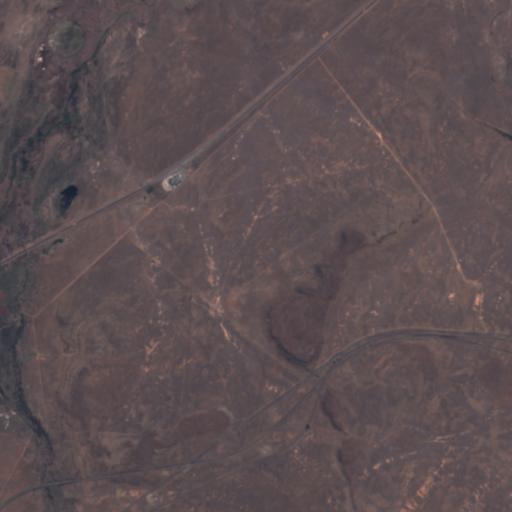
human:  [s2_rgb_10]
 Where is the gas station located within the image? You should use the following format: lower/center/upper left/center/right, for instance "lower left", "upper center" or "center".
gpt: The gas station is located in the center of the image.
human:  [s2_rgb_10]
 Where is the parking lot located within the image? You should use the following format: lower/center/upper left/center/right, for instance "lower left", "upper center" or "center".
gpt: The parking lot is located in the center left of the image.
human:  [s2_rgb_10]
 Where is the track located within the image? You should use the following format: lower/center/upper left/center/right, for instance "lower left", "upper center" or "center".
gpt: There is no track in the image.